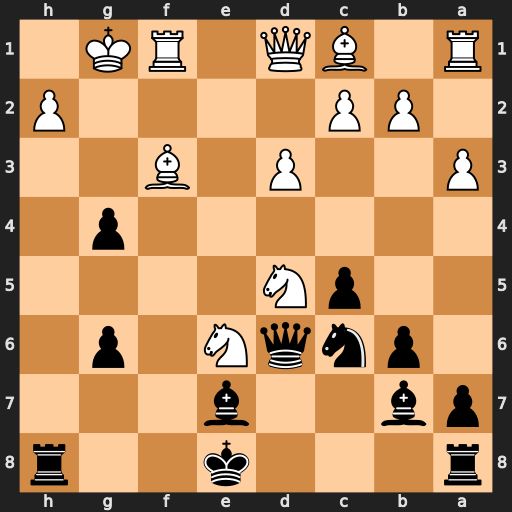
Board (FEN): r3k2r/pb2b3/1pnqN1p1/2pN4/6p1/P2P1B2/1PP4P/R1BQ1RK1
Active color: b
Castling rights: kq
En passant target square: -
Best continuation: Qxh2#